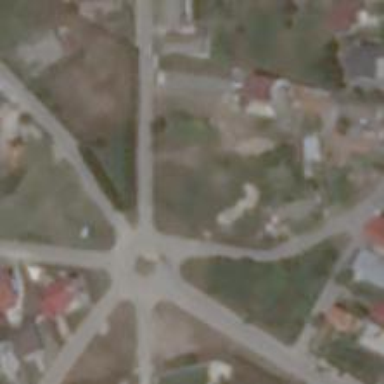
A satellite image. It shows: Crossing on the road.